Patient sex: M
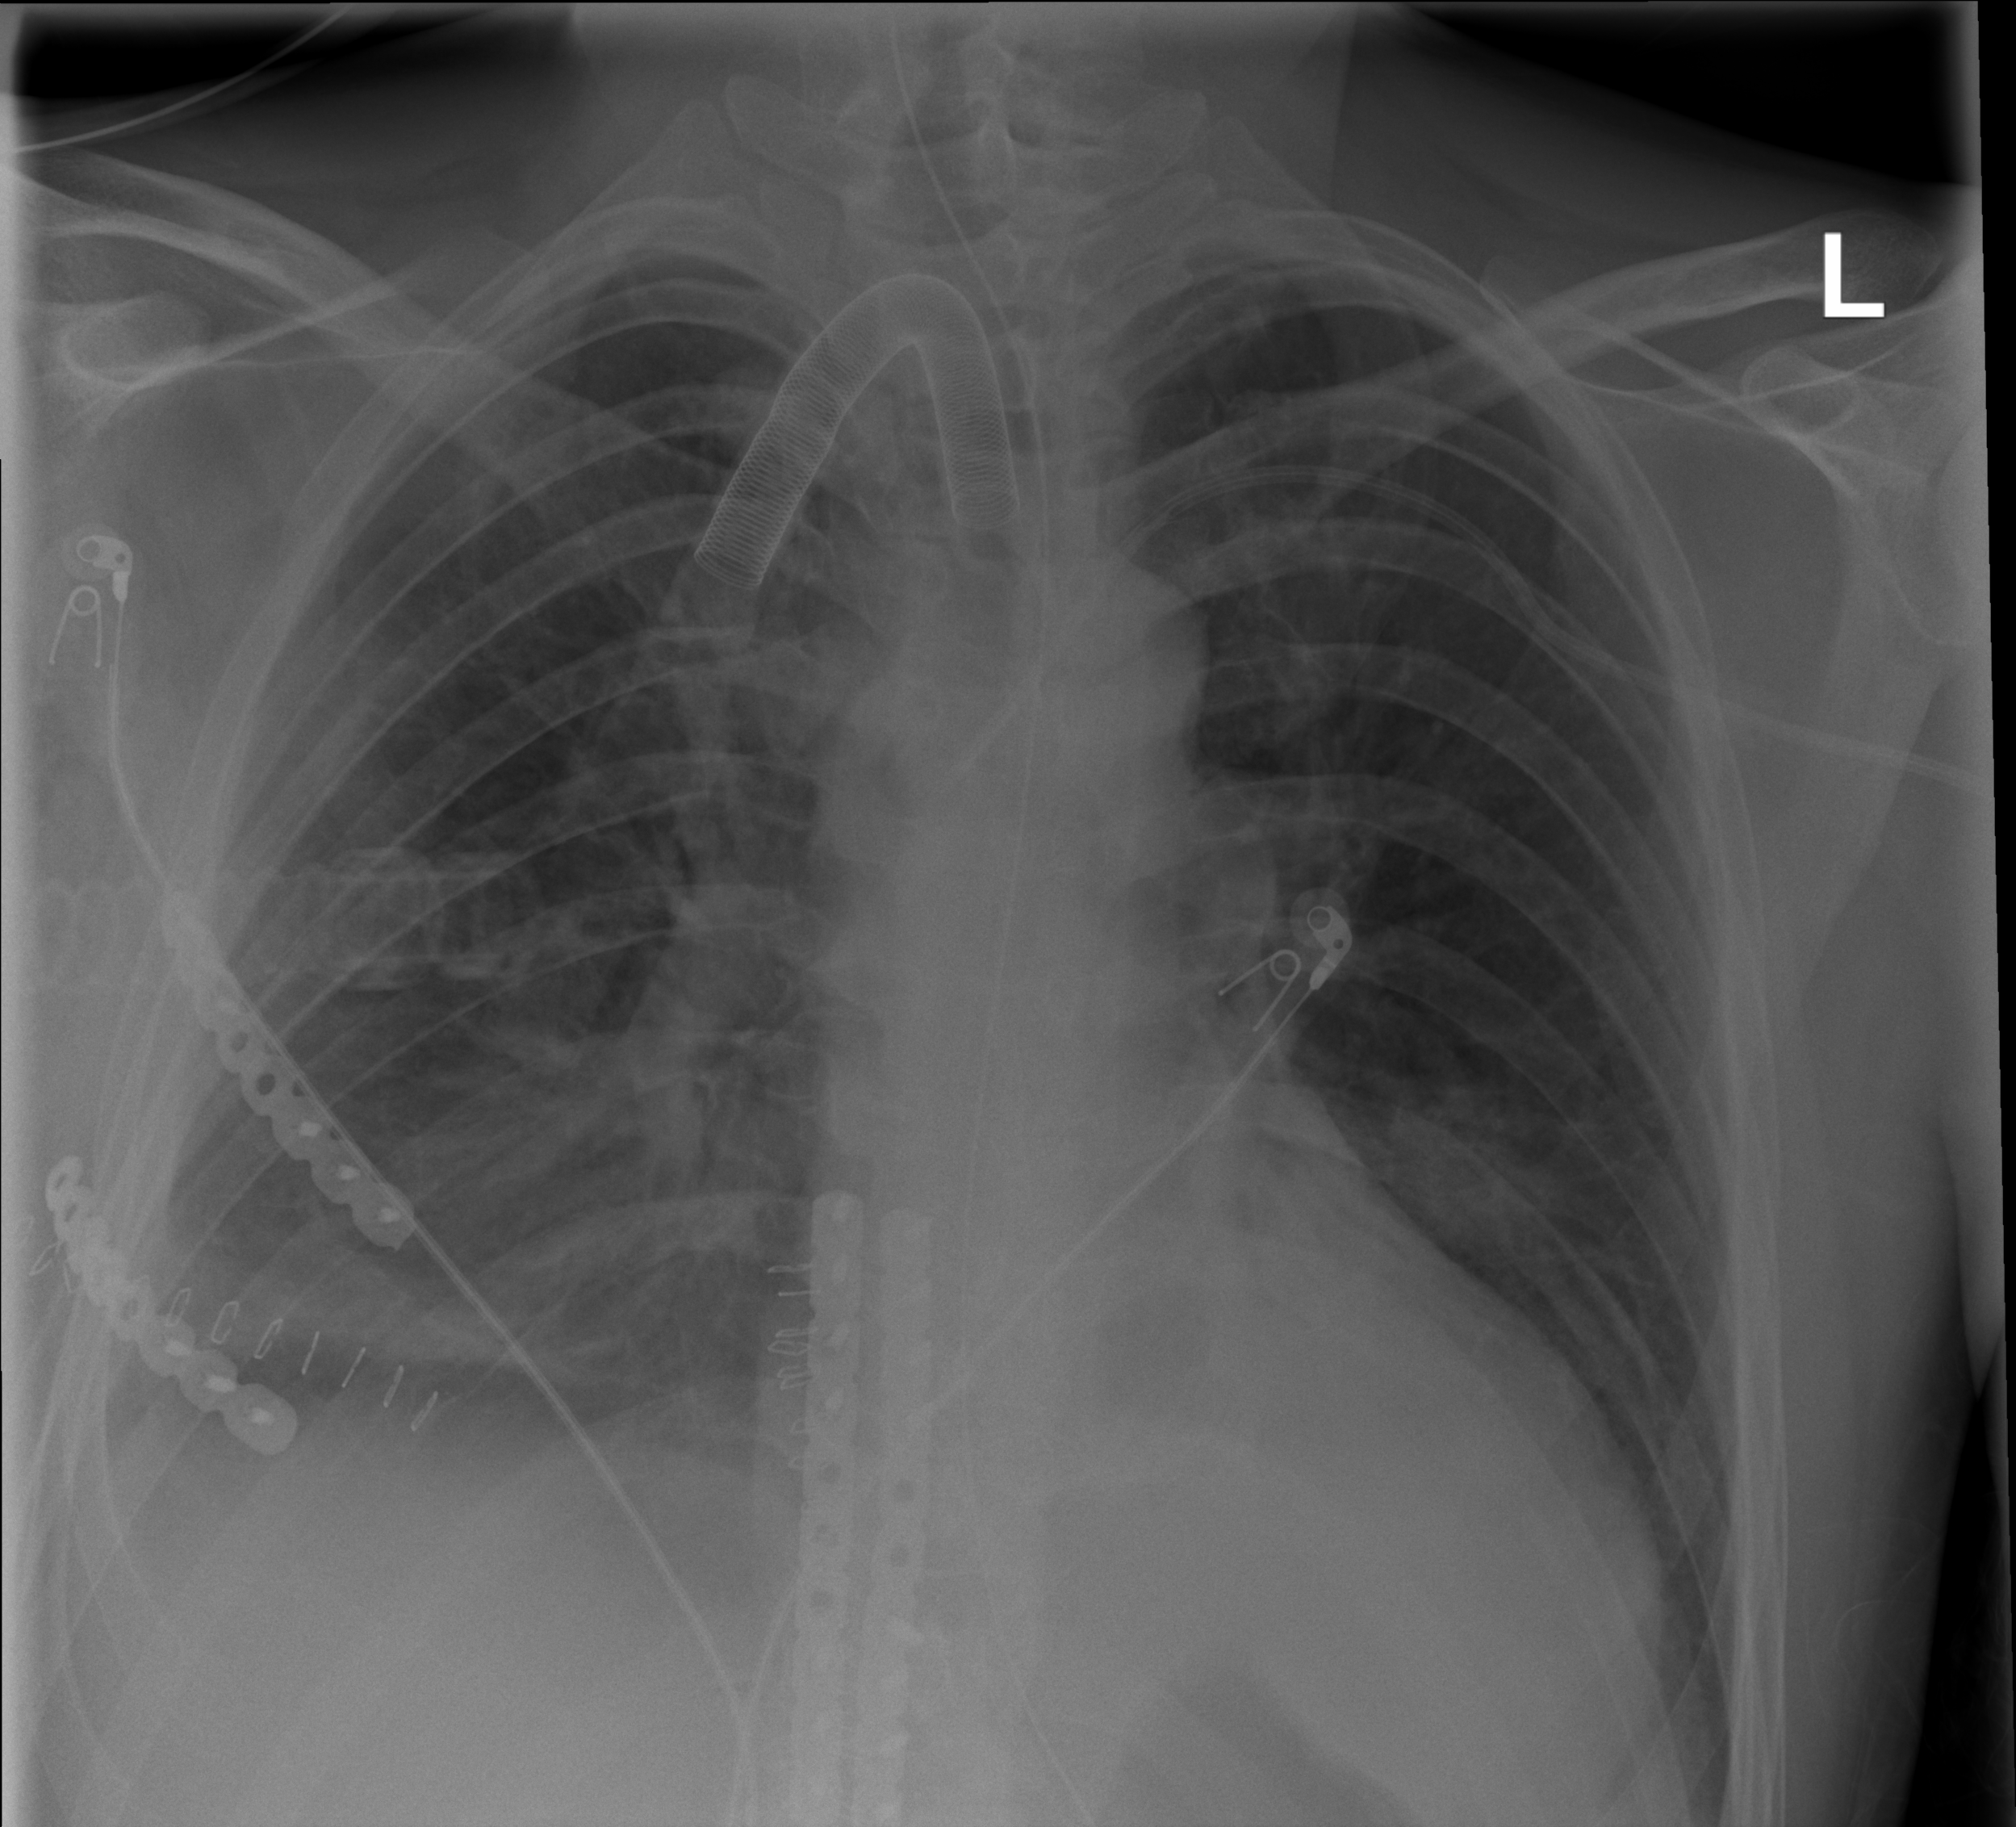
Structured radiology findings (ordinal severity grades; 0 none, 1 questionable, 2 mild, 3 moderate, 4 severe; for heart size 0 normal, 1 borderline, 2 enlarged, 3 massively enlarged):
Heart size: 1
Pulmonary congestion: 1
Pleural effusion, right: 2
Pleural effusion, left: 1
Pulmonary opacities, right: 0
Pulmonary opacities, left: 0
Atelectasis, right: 2
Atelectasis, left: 1